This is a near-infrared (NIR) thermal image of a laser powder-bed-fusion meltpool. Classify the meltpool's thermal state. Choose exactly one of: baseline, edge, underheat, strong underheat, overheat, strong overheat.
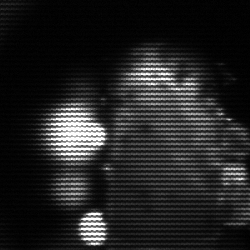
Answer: strong underheat